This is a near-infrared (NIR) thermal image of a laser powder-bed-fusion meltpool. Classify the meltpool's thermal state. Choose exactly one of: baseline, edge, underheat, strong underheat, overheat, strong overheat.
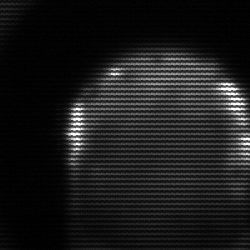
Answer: edge